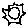
Label: sun